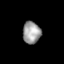
Tissue: skin
Cell type: Epithelial cells
Senescence score: 0.2755
Nuclear area (px): 388
Mean DAPI intensity: 157.454